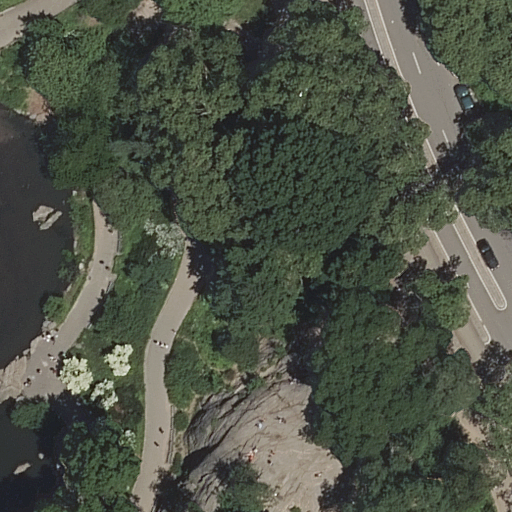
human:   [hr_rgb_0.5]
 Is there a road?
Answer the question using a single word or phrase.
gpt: yes

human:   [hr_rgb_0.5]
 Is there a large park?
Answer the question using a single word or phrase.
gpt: yes

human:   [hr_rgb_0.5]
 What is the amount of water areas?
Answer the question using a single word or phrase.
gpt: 1

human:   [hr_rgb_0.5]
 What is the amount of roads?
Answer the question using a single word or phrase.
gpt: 12

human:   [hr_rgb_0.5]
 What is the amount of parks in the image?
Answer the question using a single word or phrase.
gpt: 1

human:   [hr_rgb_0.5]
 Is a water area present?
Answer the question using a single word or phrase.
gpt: yes

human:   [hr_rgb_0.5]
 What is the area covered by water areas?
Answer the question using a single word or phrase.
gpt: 1015m2

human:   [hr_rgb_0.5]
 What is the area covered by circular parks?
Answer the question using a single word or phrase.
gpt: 0m2

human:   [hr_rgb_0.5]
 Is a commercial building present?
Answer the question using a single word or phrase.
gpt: no

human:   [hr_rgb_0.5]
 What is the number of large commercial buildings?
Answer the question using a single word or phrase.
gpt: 0

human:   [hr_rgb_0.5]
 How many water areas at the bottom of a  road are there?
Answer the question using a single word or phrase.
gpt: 1

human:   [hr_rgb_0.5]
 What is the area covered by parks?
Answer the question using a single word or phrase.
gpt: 10625m2

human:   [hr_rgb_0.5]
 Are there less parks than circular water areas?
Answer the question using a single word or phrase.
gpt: no

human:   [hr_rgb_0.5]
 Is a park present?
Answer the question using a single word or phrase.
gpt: yes

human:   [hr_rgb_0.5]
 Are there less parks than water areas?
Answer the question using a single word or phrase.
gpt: no

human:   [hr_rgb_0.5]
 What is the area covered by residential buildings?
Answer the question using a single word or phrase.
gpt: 0m2

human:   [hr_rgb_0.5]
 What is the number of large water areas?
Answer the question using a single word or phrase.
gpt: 1

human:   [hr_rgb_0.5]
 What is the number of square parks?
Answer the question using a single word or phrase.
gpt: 0

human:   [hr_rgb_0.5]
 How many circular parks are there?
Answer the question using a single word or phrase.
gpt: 0

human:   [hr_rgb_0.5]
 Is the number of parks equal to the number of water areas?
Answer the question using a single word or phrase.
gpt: yes

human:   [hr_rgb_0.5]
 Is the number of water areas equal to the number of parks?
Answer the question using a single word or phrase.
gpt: yes

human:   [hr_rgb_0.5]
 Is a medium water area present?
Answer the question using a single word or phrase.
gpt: no

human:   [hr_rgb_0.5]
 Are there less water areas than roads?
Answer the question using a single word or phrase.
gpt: yes

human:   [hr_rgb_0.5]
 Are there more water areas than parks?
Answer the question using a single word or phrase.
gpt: no

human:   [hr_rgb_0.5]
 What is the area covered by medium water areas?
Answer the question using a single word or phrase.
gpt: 0m2

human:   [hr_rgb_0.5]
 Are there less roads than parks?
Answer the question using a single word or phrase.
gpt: no

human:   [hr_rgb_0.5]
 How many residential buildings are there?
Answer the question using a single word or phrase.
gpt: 0

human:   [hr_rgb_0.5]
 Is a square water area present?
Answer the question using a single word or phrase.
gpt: no

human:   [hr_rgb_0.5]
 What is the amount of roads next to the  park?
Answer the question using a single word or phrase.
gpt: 12

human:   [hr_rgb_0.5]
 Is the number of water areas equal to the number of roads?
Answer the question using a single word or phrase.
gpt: no

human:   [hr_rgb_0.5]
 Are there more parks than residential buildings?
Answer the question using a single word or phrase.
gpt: yes

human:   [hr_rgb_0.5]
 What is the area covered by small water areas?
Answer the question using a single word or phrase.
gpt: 0m2

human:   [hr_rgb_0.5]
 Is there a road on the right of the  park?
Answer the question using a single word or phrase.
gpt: yes

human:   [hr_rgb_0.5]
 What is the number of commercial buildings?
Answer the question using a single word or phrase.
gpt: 0

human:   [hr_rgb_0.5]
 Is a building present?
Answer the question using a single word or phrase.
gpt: no

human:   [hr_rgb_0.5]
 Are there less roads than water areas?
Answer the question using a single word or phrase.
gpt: no

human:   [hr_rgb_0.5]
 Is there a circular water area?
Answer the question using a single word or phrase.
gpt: no

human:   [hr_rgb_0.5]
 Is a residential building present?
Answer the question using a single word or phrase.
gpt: no

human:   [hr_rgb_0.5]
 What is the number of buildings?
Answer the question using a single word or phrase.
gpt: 0

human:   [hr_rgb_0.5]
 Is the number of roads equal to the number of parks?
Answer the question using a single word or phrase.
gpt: no

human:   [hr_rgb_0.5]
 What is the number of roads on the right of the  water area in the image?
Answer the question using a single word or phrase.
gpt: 11

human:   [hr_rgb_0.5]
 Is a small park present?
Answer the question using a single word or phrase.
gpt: no

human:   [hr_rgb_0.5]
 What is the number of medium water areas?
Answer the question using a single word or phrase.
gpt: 0

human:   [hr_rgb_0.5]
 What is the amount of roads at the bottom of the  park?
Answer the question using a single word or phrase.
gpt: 12

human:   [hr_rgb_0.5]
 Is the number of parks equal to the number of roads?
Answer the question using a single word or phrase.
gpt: no

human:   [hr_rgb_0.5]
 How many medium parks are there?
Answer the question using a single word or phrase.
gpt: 0

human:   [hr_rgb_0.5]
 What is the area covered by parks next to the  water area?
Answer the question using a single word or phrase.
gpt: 10625m2

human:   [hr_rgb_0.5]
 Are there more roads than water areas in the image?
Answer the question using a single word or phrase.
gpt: yes

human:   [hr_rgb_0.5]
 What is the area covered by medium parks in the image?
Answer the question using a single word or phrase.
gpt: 0m2

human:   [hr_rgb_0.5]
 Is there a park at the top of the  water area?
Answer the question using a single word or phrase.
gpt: yes

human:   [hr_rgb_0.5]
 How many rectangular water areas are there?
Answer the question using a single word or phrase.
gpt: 0

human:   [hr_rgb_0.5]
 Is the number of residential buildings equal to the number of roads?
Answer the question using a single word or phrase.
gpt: no

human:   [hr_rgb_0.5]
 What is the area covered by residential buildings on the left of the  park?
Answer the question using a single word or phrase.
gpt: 0m2

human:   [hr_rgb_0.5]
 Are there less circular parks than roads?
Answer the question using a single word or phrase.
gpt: yes

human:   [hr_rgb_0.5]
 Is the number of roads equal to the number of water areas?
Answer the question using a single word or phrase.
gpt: no

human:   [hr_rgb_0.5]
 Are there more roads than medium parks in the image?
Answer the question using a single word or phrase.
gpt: yes

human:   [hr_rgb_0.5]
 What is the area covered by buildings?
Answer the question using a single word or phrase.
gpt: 0m2

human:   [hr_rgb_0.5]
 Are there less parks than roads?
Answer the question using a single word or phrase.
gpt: yes

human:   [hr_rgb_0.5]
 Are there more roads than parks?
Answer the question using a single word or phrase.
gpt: yes

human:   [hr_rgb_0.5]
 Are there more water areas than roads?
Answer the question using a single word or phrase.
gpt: no

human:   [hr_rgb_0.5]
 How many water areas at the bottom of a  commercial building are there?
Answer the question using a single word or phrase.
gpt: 0

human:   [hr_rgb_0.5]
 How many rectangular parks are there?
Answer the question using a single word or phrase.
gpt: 1

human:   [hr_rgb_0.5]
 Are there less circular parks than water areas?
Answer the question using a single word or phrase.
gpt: yes

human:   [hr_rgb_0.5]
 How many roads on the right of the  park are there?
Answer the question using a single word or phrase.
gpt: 12